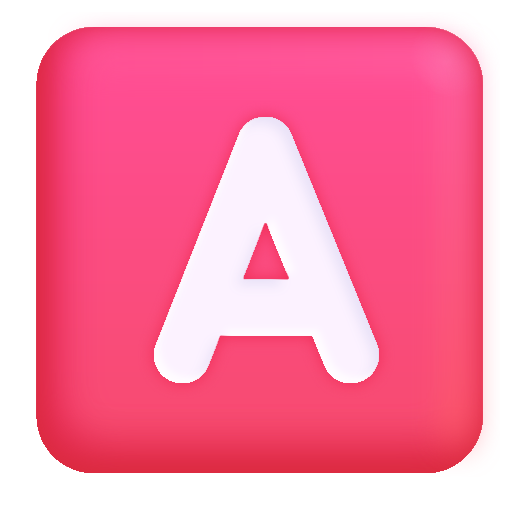
a button blood type color